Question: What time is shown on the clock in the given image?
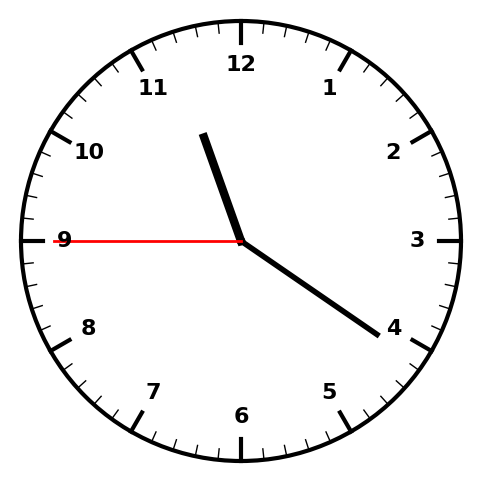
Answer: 11:20:45